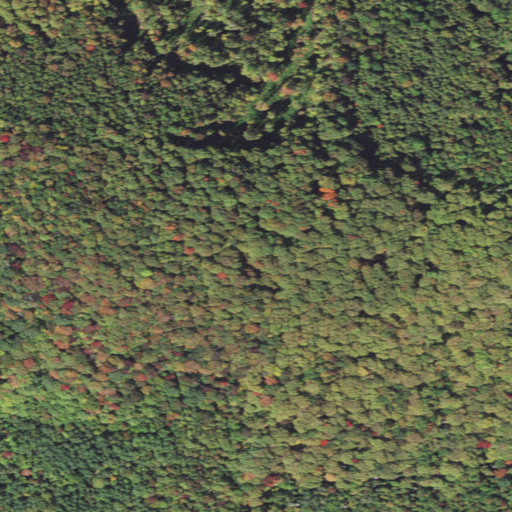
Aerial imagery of mountain in Vermont named Dunn Mountain containing only deciduous forest